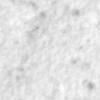
Label: no_change